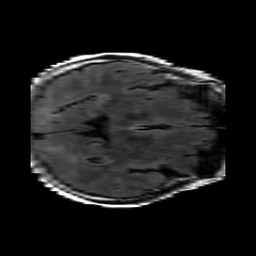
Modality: FLAIR
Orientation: axial
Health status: ill
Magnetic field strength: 3 T